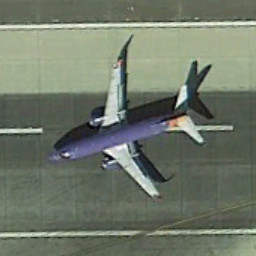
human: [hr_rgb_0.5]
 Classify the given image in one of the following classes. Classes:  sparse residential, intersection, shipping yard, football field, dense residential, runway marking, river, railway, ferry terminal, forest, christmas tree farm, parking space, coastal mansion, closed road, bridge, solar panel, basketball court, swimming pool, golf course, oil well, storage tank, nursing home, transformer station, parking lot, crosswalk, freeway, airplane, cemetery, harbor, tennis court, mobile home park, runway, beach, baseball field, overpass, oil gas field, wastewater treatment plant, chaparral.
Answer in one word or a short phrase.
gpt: airplane